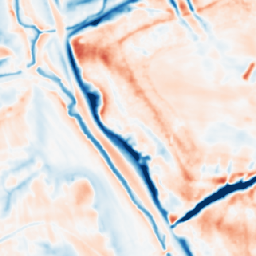
Category: multiscale
Decomposition family: dog_multiscale
Decomposition parameters: sigma_ratio: 1.4
n_scales: 6
base_sigma: 1
Upsampling method: area
Upsampling parameters: scale: 8
Upsampling scale: 8